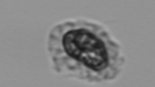
Label: Emiliania_huxleyi